Interaction volume radius: 5 \u00c5
Interaction volume height: 20 \u00c5
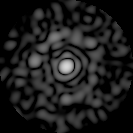
Disorder parameter: 0.8428